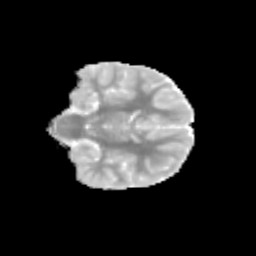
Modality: MD
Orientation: coronal
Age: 10
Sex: female
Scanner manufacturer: siemens
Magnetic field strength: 3 T
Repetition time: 3.8 s
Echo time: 0.07 s